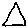
Label: triangle